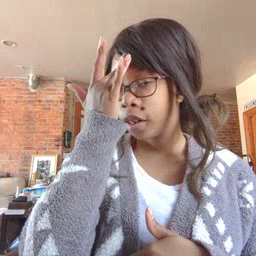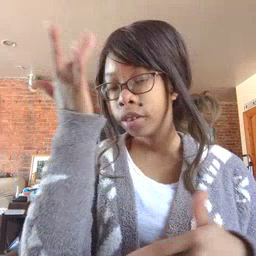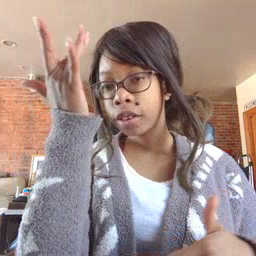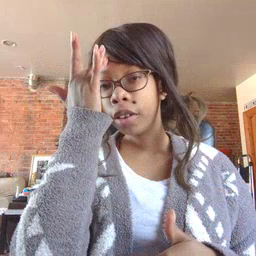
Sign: sick